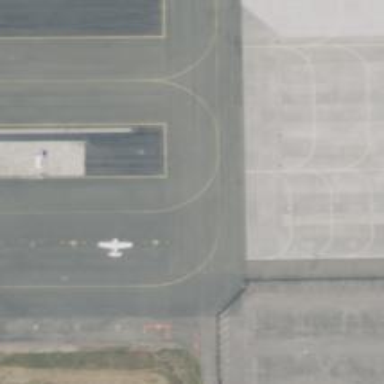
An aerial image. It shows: Asphalt taxiway at the airport.